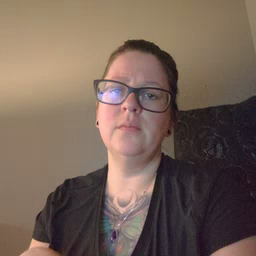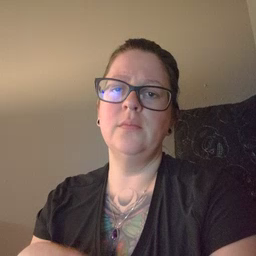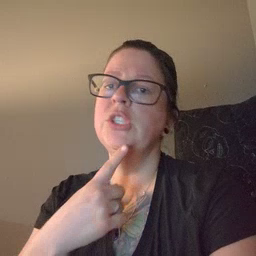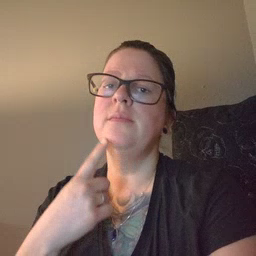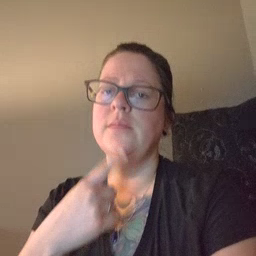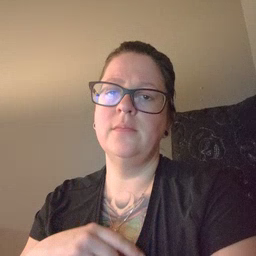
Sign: chin